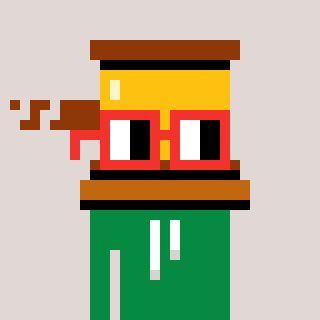
a pixel art character with square red glasses, a gavel-shaped head and a green-colored body on a warm background